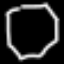
Label: octagon